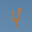
Label: 4